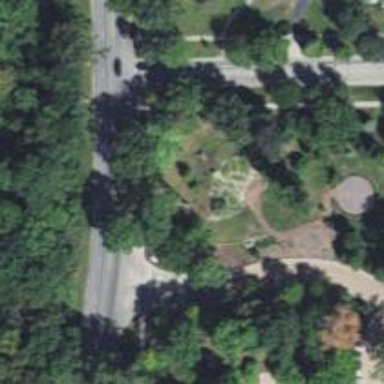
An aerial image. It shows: Historic memorial.